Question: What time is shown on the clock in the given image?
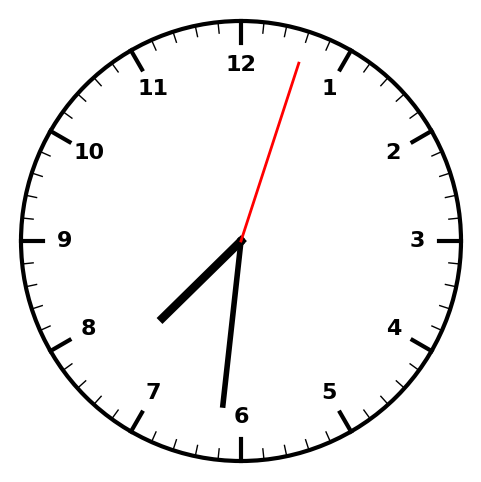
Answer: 07:31:03